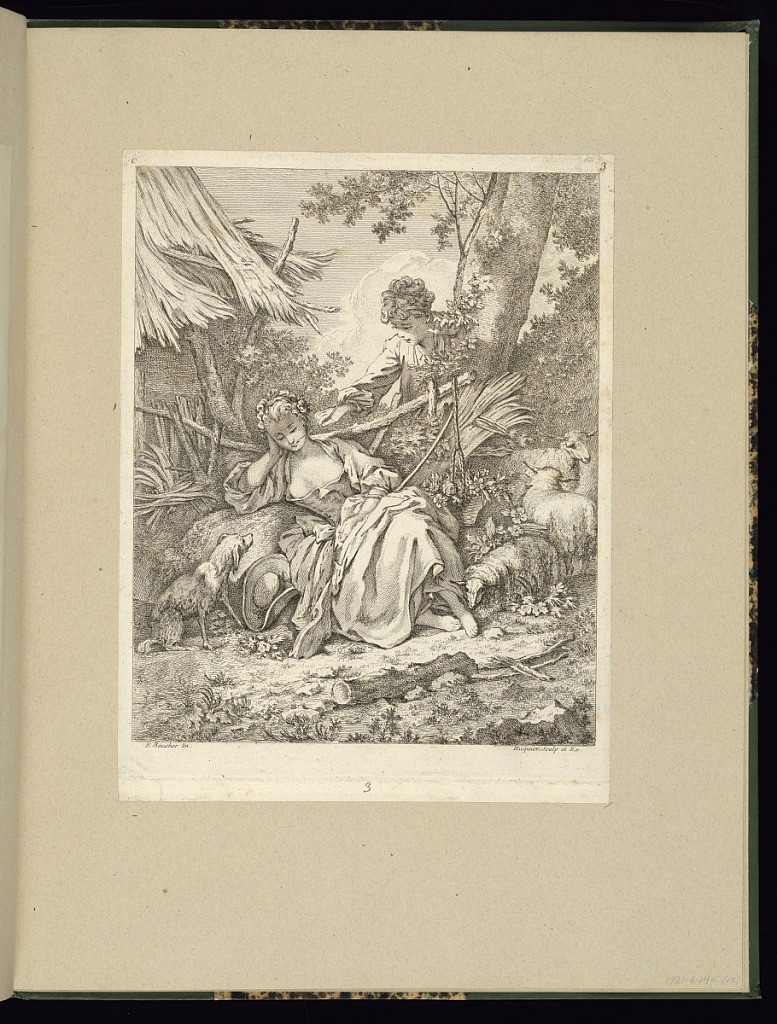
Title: Two Figures in a Landscape
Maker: François Boucher, French, 1703–1770
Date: after 1751
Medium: Etching on laid paper
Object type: Print
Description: A pastoral scene with a young man and woman in a landscape with animals. The young woman sits, leaning against a mound, with her head in her hand and looking downwards. A straw hat and dog to the left with a group of sheep and a hanging basket of flowers to the right. A young boy, standing behind her, leaning against a tree, tries to tickle her face with a blade of grass. Trees and foliage surround them with the straw roof or canopy of a building or structure to the left. The plate is signed and numbered.